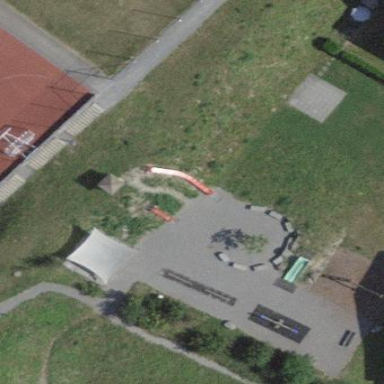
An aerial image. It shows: Playground area for leisure land.